Aerial crown-view tile of a tropical tree (Barro Colorado Island, Panama), acquired 20250512:
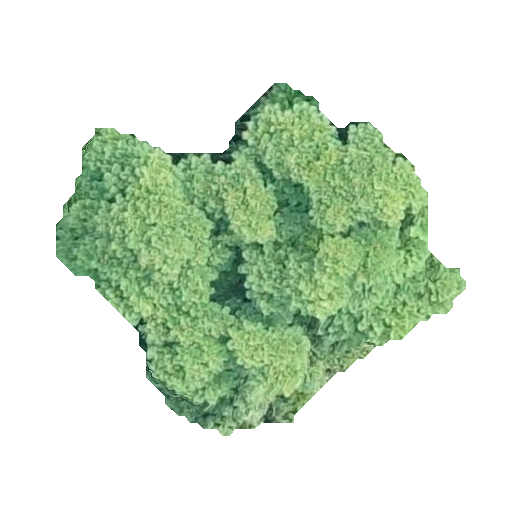
Species: Jacaranda copaia
GBIF accepted scientific name: Jacaranda copaia
Crown area: 127.079 m²